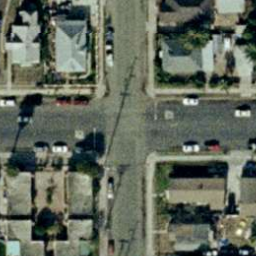
Label: intersection